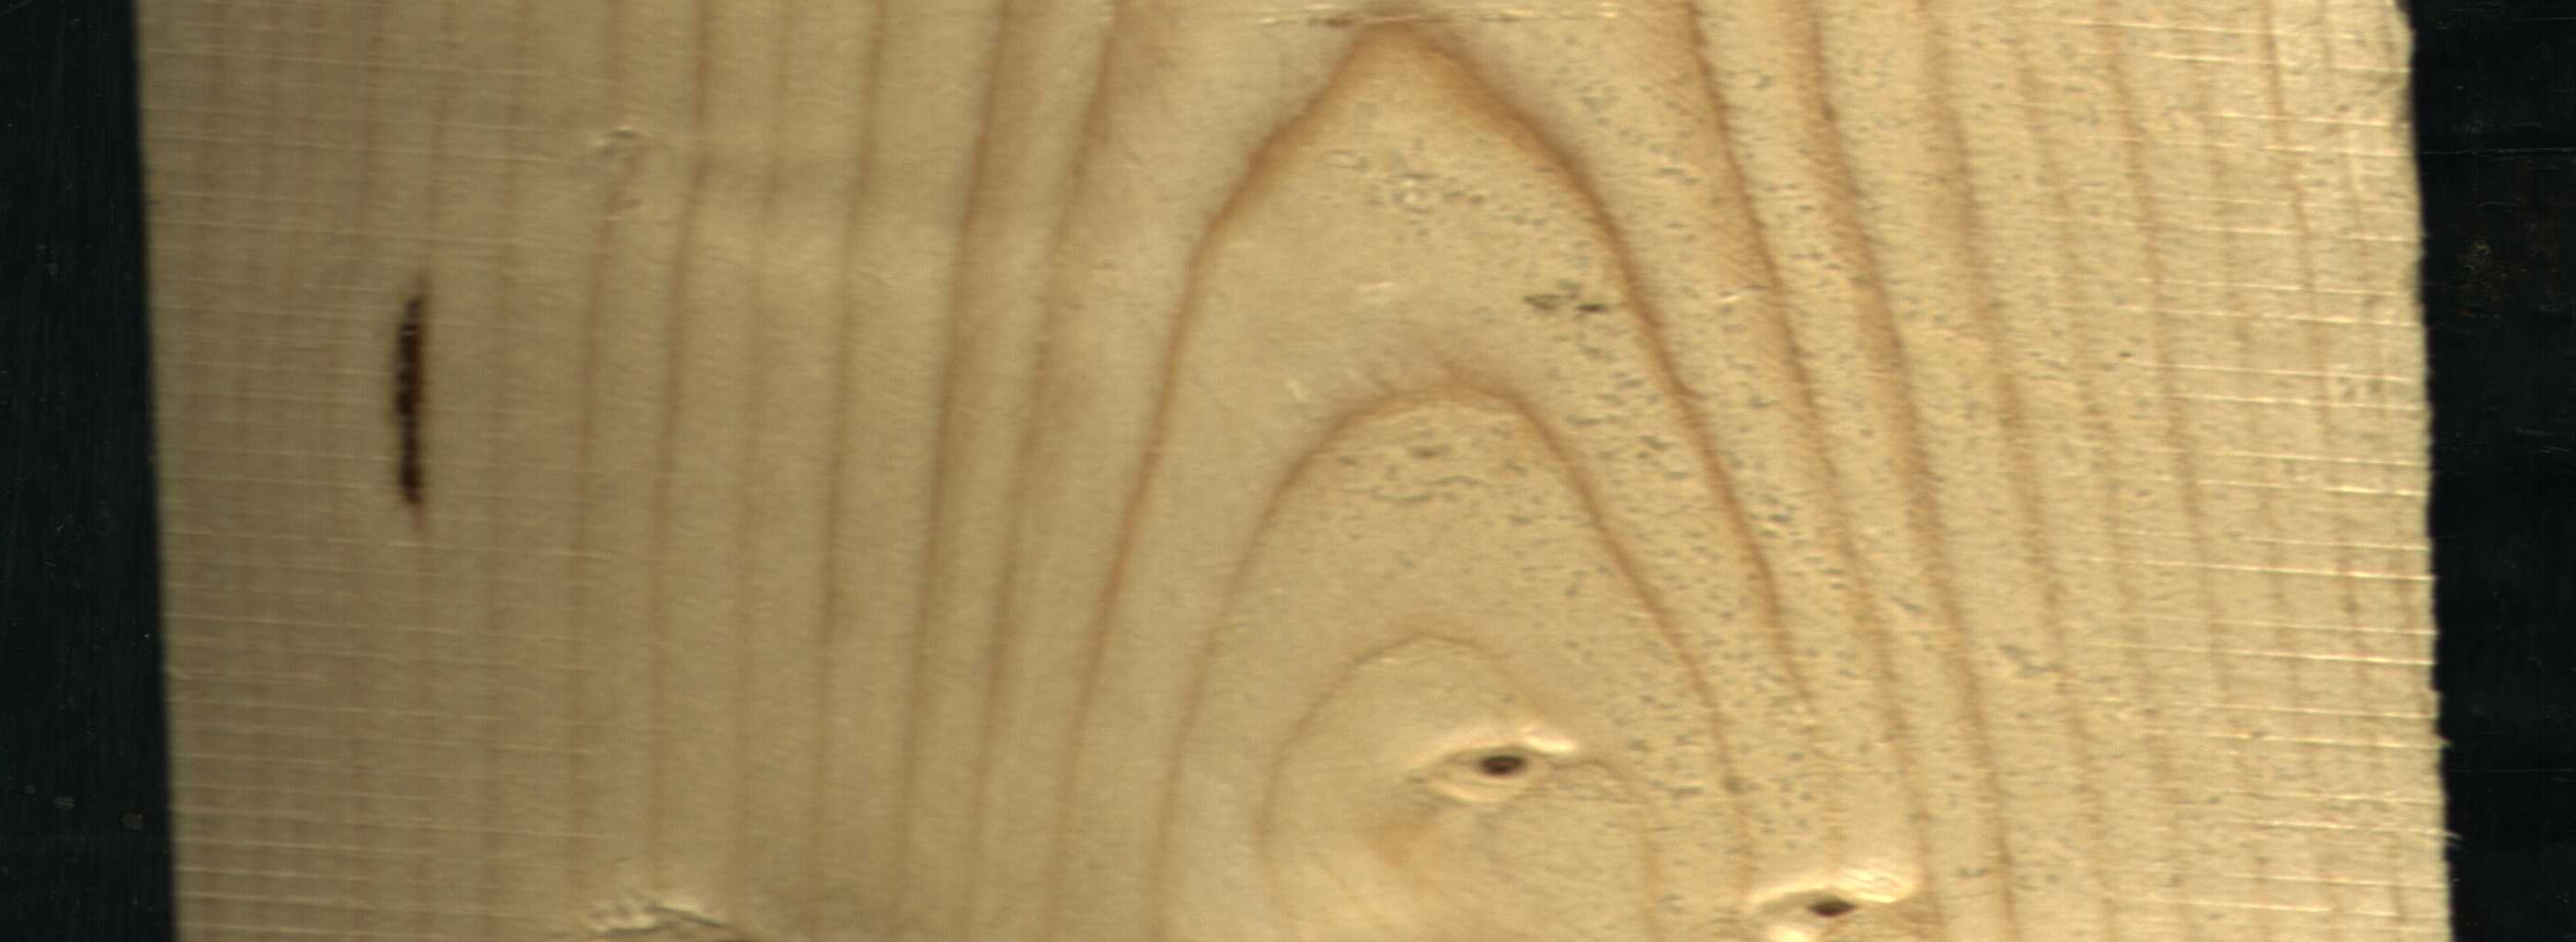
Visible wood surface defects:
resin
Live_Knot
Live_Knot